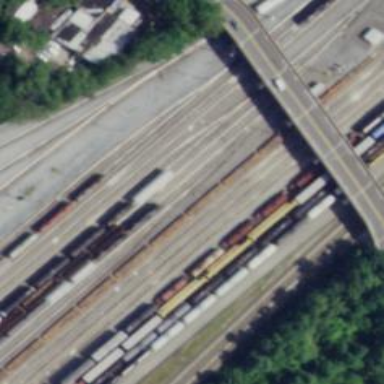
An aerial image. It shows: Railway yard used for servicing trains.